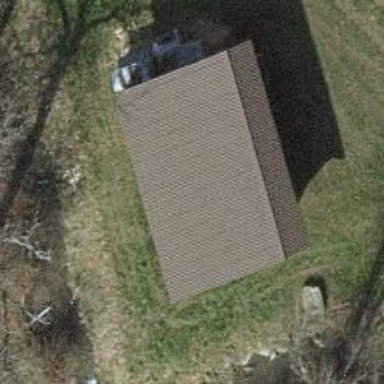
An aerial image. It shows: Gabled building.